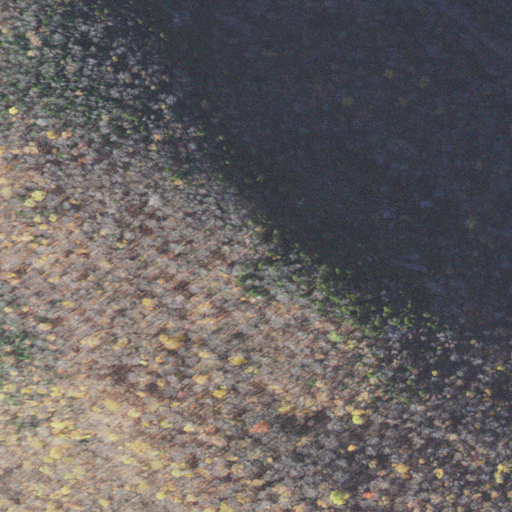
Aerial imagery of mountain in Vermont named Spice Mountain containing mixed forest, deciduous forest, evergreen forest, and open water